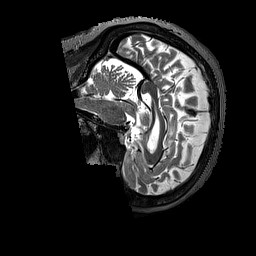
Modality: T2w
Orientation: sagittal
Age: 71
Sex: female
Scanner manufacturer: siemens
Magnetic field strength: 3 T
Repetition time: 3.2 s
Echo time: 0.567 s